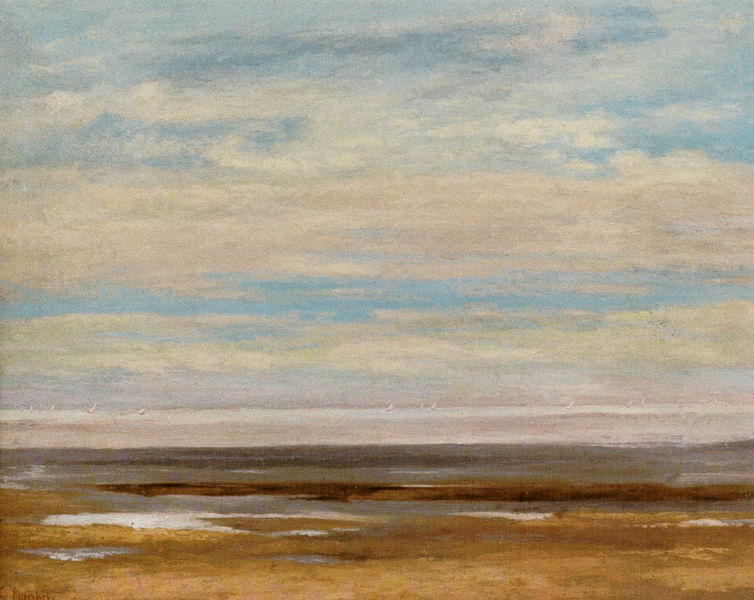
Titel: La Mer calme à Trouville, Das ruhige Meer bei Trouville
Künstler: Gustave Courbet
Standort: Sète
Institution: Musée Paul-Valéry
Schlagwörter: blau, gemälde, himmel, meer, schatten, vogel, wasser, weiß, wolken, aquarell, fluss, gelb, impressionismus, landschaft, ocker, sand, see, ufer, braun, grau, hell, licht, ölbild, rot, schnee, wiese, wolke, beige, malerei, weit, öl, ebene, einsamkeit, erde, feld, horizont, hügel, kalt, natur, vögel, weite, einsam, flach, gewässer, sonne, land, realismus, rosa, schön, boot, boote, hellblau, farbig, pfütze, ruhig, schiff, schiffe, segel, segelboot, segelschiffe, strand, wellen, perspektive, berge, dünen, farben, fläche, leer, leere, modern, sonnenlicht, wüste, öde, dunst, eben, gelände, nebel, tag, winter, stille, sandbank, möven, möwe, möwen, turner, streifen, stimmung, allein, menschenleer, segelboote, ebbe, pfützen, einöde, minimalismus, gestade, linie, priel, watt, möve, schlamm, moor, tümpel, morast, horizontal, schwaden, waagerecht, balu, überschwemmung, wess, tief, friedlich, meditation, tiefer horizont, wattenmeer, unendlich, horizot, himmek, ödniss, flachlanschaft, wasserlachen, wattmeer, 19.jahrhundert